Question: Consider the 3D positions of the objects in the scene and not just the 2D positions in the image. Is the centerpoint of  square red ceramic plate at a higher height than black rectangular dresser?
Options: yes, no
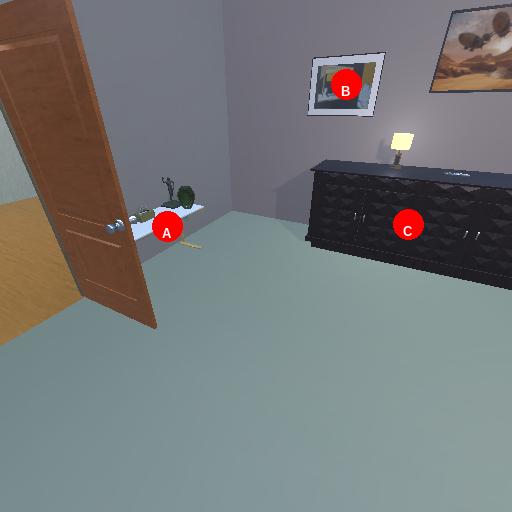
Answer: yes